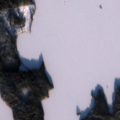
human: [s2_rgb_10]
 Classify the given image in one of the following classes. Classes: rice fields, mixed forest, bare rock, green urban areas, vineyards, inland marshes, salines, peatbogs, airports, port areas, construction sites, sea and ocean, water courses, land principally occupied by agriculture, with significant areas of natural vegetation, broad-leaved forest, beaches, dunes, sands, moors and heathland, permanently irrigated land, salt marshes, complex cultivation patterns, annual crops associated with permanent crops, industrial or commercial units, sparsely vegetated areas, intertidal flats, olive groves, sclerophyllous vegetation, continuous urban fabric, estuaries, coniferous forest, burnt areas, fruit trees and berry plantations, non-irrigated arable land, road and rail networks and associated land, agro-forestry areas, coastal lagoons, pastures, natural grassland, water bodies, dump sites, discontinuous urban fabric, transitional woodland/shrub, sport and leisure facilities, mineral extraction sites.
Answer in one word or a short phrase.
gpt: coniferous forest, water bodies